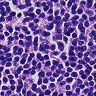
Metastatic tissue present: no